Question:
What is causing this weird symbol occurring at the beginning of the array?
It occurs with Unicode character and Multibyte character sets. It's stopping me from being able to compare it to another array.
Edit: Google gave me nothing when researching "comparing Unicode strings c++".
I've also looked at historical weird symbols that have occured with wchar_ts, and they are sparse as well.
Edit: Visual studio 2010, Windows 7, code can't be shown. It's part of a structured storage file stream name.
I've given all the information I can. I'm opening and enumerating a structured storage file, and that wchar_t array is the pwcsName value once that stream has been enumerated. I'm looking for a way to compare it to "SummaryInformation". That symbol is in the way.
A possible solution I have thought of is creating a substring starting at the second char in the array, but I'm unsure as to how to go about doing that.
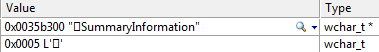
Answer: Read here about Windows Structured Storage:
<URL>
In particular, the name parameter:-
> A pointer to a wide character null-terminated Unicode string that
contains the name of the newly created stream. The name can be used
later to open or reopen the stream. The name must not exceed 31
characters in length, not including the string terminator. This is a compound
file restriction, not a structured storage restriction.
So it's a reserved OLE name in some form. I don't know enough about structured storage to help you more, though.